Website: macys
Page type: customer-info-address
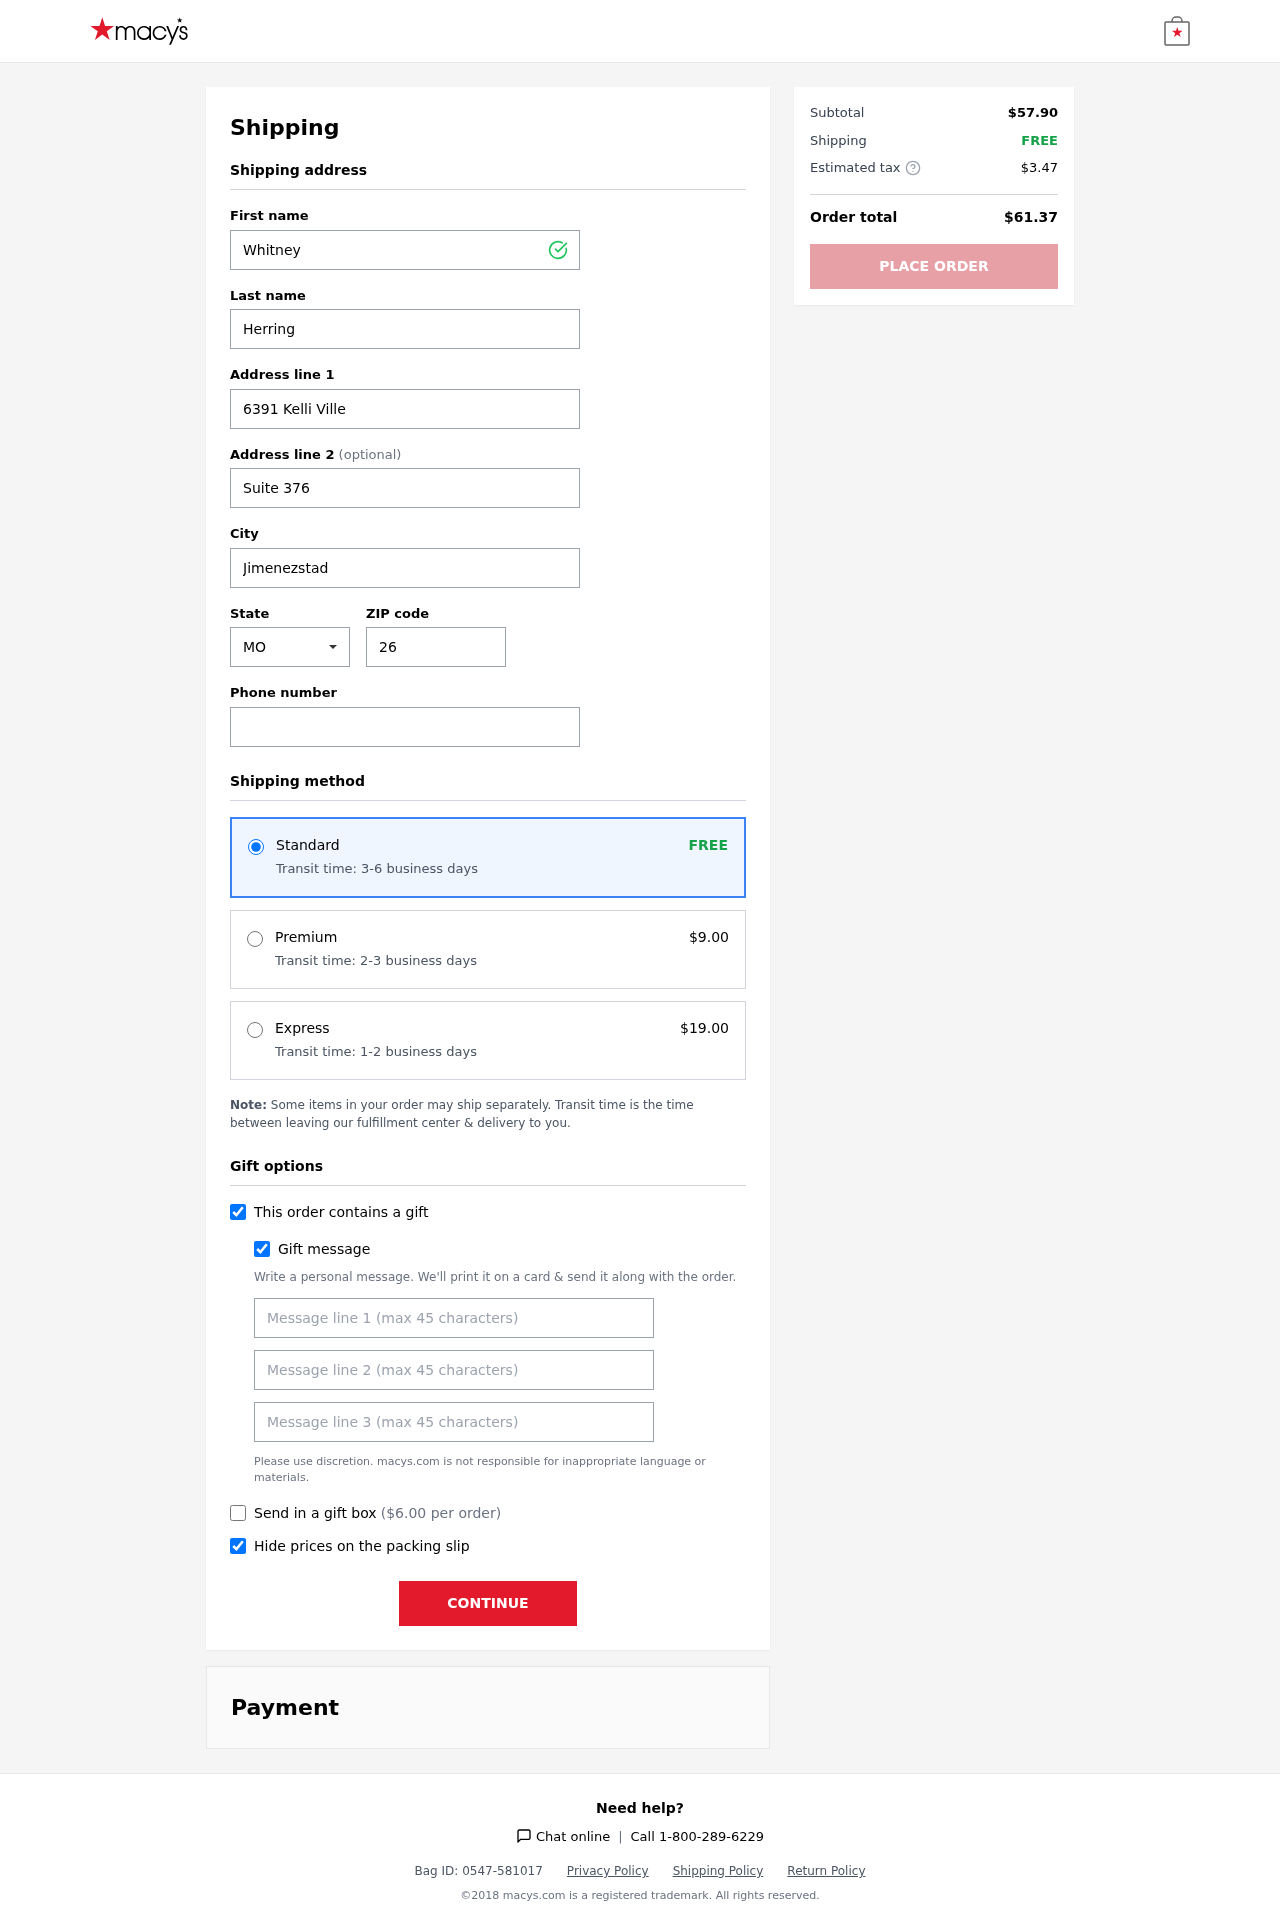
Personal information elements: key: PII_CITY
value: Jimenezstad
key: PII_FIRSTNAME
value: Whitney
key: PII_GIFT_MESSAGE
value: Hey Cathy! I thought this choker would be the perfect little touch for those outfits you love so much. Hope it brings a smile to your day! Enjoy wearing it!  Whitney
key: PII_LASTNAME
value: Herring
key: PII_PHONE
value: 3335377995
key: PII_POSTCODE
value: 26318
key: PII_STATE_ABBR
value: MO
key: PII_STREET
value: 6391 Kelli Ville
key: PII_STREET2
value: Suite 376
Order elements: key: ORDER_SHIPPING_STANDARD
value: FREE
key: ORDER_SHIPPING_STANDARD_TIME
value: Transit time: 3-6 business days
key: ORDER_SHIPPING_PREMIUM
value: $9.00
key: ORDER_SHIPPING_PREMIUM_TIME
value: Transit time: 2-3 business days
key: ORDER_SHIPPING_EXPRESS
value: $19.00
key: ORDER_SHIPPING_EXPRESS_TIME
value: Transit time: 1-2 business days
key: ORDER_GIFT_BOX_FEE
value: $6.00
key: ORDER_SUBTOTAL
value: $57.90
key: ORDER_SHIPPING_COST
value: FREE
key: ORDER_TAX
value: $3.47
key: ORDER_TOTAL
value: $61.37